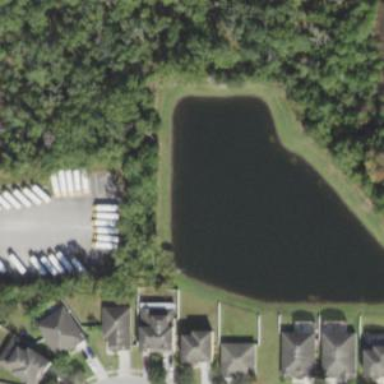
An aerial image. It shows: Pond surrounded by natural water.